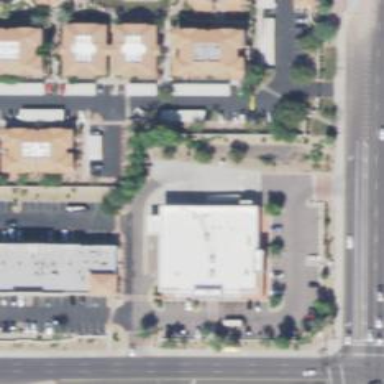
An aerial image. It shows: Pharmacy providing healthcare services.